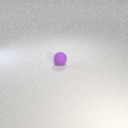
small purple rubber sphere